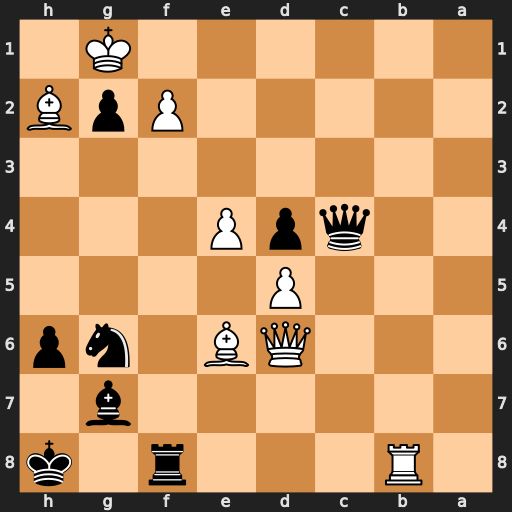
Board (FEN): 1R3r1k/6b1/3QB1np/3P4/2qpP3/8/5PpB/6K1
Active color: b
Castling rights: -
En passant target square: -
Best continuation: Qf1#